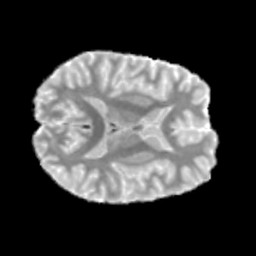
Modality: MD
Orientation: axial
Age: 29
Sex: male
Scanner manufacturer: siemens
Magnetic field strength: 3 T
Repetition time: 3.23 s
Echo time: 0.0892 s